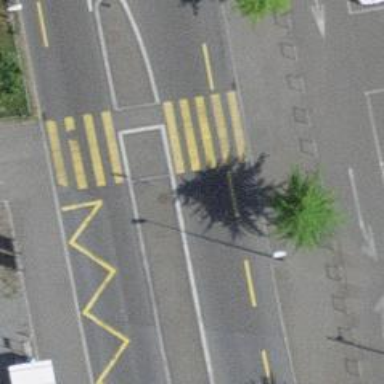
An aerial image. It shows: Kerb serving as barrier.